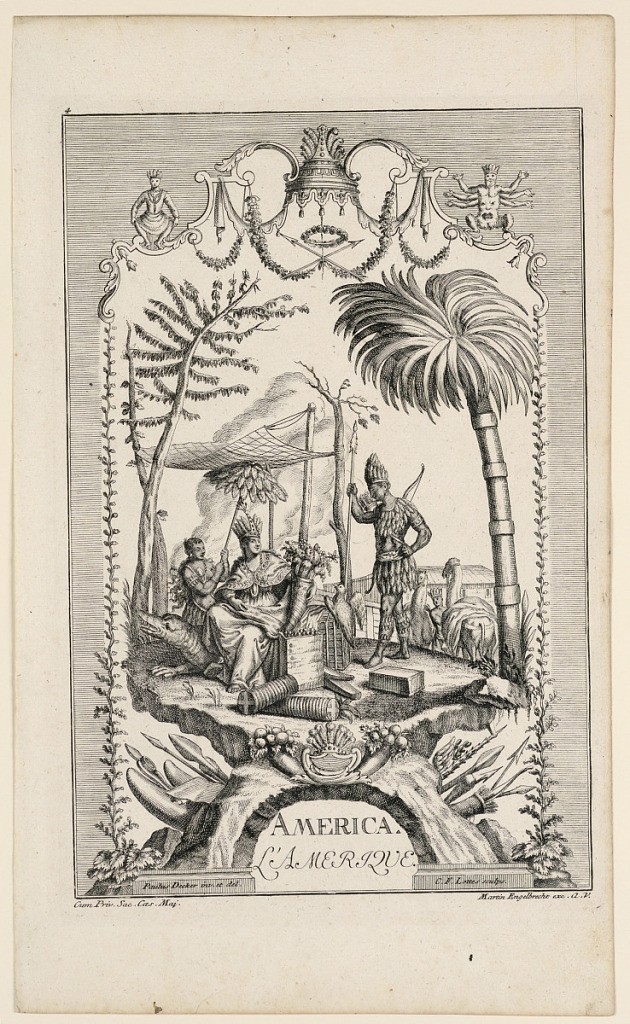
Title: America
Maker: Martin Engelbrecht, German, 1684–1756
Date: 1717
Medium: Engraving on paper
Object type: Print
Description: Scene in an ornamental cartouche representing America. Woman seated on a crocodile holding a horn of plenty. An indian with bow and arrow on right.